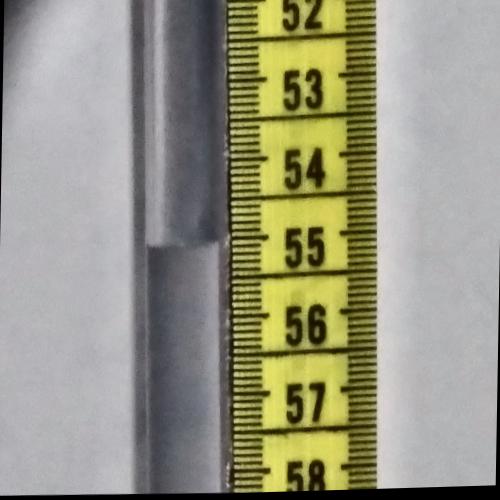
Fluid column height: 55.0 cm